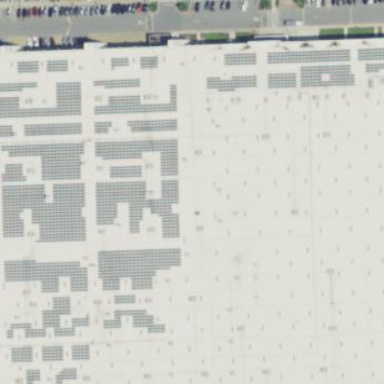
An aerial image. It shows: Solar photovoltaic panel generator.